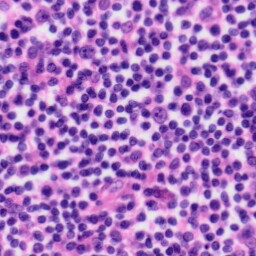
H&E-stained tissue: Tonsil